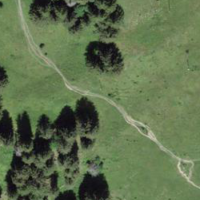
EUNIS habitat code: 24
Species observed at this site:
Arnica montana
Caltha palustris